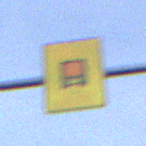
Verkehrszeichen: KennzeichnungspflichtigeFahrzeugeGefaehrlicheGueterOhnePfeilsymbol
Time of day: MorningAfternoon
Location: Outdoor (Nature)
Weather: PartlyCloudy
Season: NotSpecified
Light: Natural